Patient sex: F
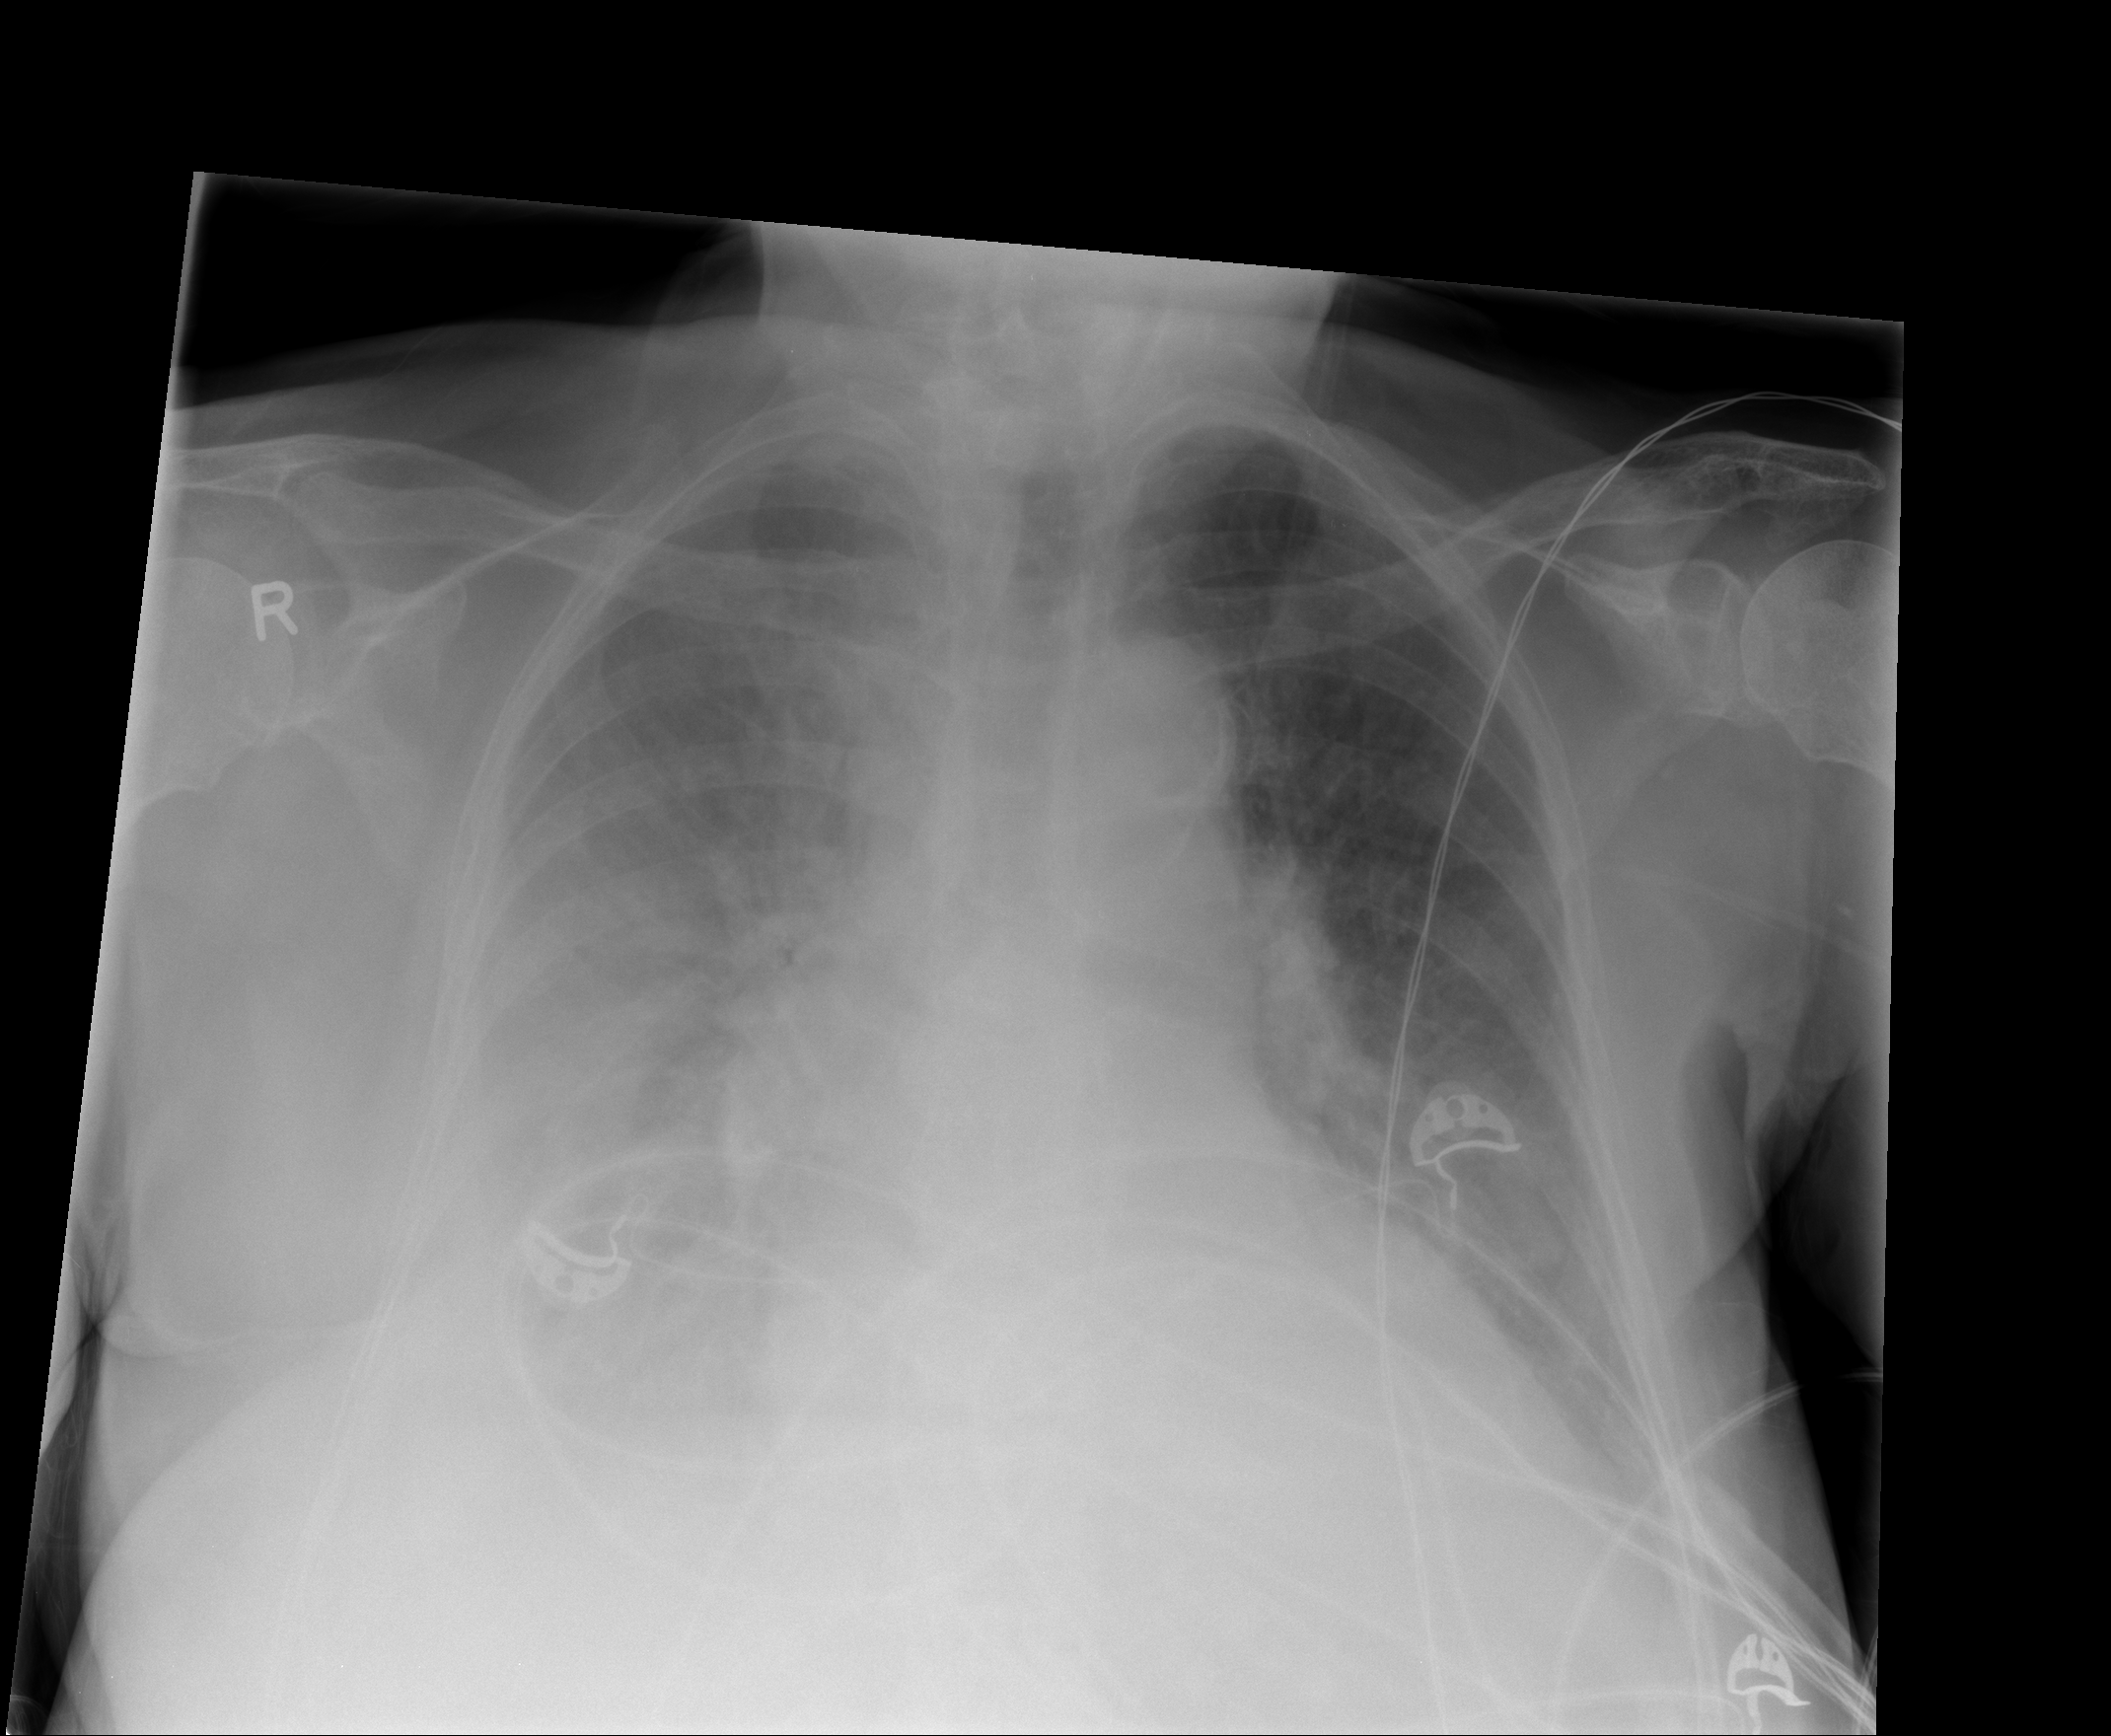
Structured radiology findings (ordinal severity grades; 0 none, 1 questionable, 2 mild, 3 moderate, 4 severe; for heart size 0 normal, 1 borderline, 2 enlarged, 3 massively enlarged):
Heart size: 2
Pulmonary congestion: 2
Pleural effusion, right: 3
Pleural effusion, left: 2
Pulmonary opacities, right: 2
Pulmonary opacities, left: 1
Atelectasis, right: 3
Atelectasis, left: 2